Interaction volume radius: 10 \u00c5
Interaction volume height: 35 \u00c5
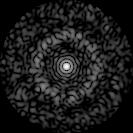
Disorder parameter: 0.83